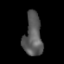
Tissue: lung
Cell type: Epithelial cells
Senescence score: 0.2149
Nuclear area (px): 750
Mean DAPI intensity: 88.555